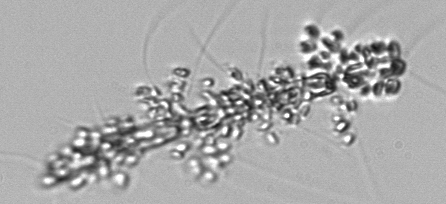
Label: Chaetoceros_didymus_TAG_external_flagellate